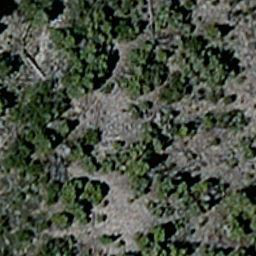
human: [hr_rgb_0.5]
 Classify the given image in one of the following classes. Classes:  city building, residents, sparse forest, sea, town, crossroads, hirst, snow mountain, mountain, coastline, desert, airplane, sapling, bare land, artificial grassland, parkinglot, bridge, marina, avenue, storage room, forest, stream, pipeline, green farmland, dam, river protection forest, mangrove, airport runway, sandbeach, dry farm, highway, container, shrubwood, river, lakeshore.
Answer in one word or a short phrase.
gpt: sparse forest